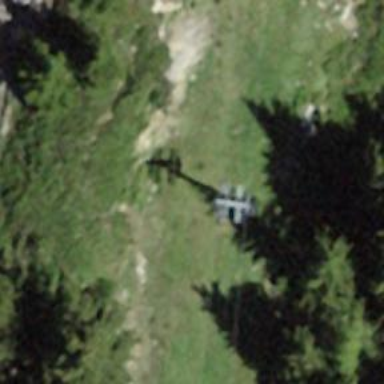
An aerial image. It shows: Pylon used for aerialway.